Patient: sex M, age 21
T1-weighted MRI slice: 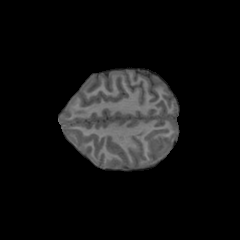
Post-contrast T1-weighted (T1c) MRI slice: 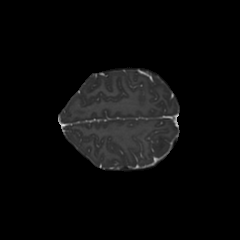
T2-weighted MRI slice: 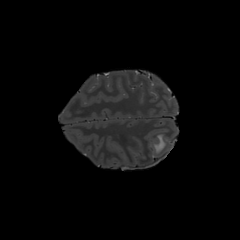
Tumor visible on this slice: yes
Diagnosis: Glioblastoma, IDH-wildtype
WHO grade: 4